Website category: sports
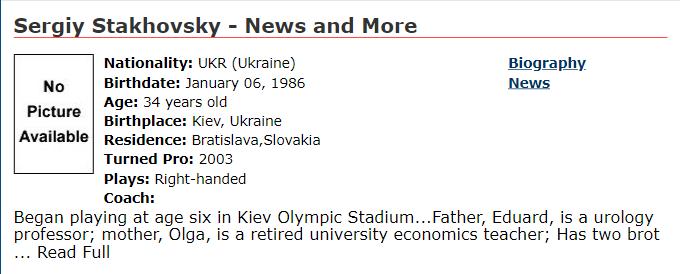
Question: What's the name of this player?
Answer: Sergiy Stakhovsky

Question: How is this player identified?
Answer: Sergiy Stakhovsky

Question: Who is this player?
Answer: Sergiy Stakhovsky

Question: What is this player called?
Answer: Sergiy Stakhovsky

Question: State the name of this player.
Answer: Sergiy Stakhovsky

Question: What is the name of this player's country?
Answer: UKR

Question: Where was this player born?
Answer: UKR

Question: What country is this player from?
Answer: UKR

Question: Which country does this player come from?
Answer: UKR

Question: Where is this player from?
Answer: UKR

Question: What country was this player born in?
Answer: UKR

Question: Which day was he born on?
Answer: January 06, 1986

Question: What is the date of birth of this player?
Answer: January 06, 1986

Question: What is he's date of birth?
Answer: January 06, 1986

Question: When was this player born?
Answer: January 06, 1986

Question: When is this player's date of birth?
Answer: January 06, 1986

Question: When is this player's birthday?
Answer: January 06, 1986

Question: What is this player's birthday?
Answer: January 06, 1986

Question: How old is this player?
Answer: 34 years old

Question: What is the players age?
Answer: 34 years old

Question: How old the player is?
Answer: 34 years old

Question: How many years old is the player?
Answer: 34 years old

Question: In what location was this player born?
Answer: Kiev, Ukraine

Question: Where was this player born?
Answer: Kiev, Ukraine

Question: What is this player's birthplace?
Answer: Kiev, Ukraine

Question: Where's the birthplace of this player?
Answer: Kiev, Ukraine

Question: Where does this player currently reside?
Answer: Bratislava,Slovakia

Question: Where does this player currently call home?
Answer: Bratislava,Slovakia

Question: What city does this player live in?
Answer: Bratislava,Slovakia

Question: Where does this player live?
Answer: Bratislava,Slovakia

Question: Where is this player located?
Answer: Bratislava,Slovakia

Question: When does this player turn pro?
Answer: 2003

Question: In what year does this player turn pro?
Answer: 2003

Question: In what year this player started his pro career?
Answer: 2003

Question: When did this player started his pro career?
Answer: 2003

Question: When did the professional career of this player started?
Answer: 2003

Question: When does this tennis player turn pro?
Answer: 2003

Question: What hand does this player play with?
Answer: Right-handed

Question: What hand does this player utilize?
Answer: Right-handed

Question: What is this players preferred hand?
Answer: Right-handed

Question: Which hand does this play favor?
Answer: Right-handed

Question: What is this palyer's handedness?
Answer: Right-handed